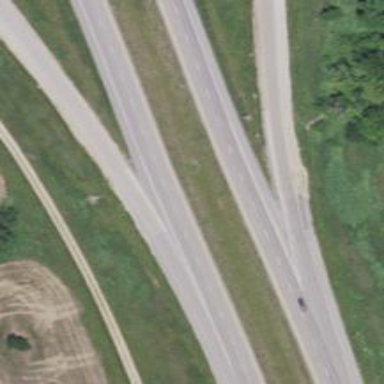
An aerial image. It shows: Trunk highway with expressway features.